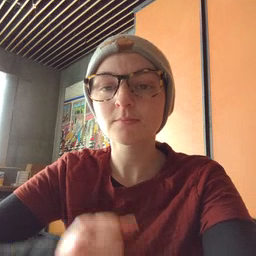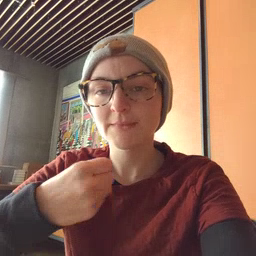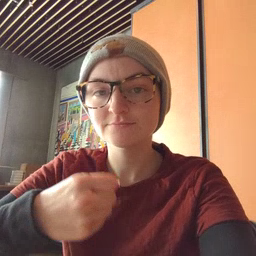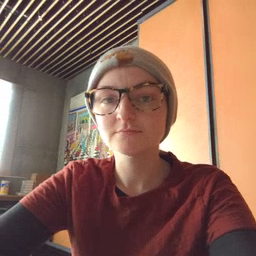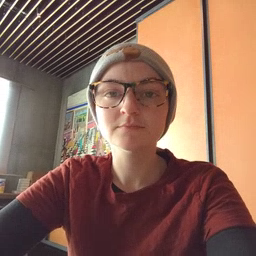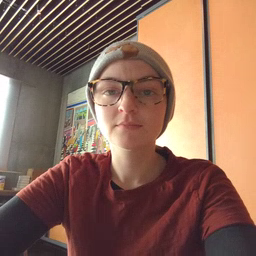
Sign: make